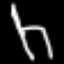
Label: chair